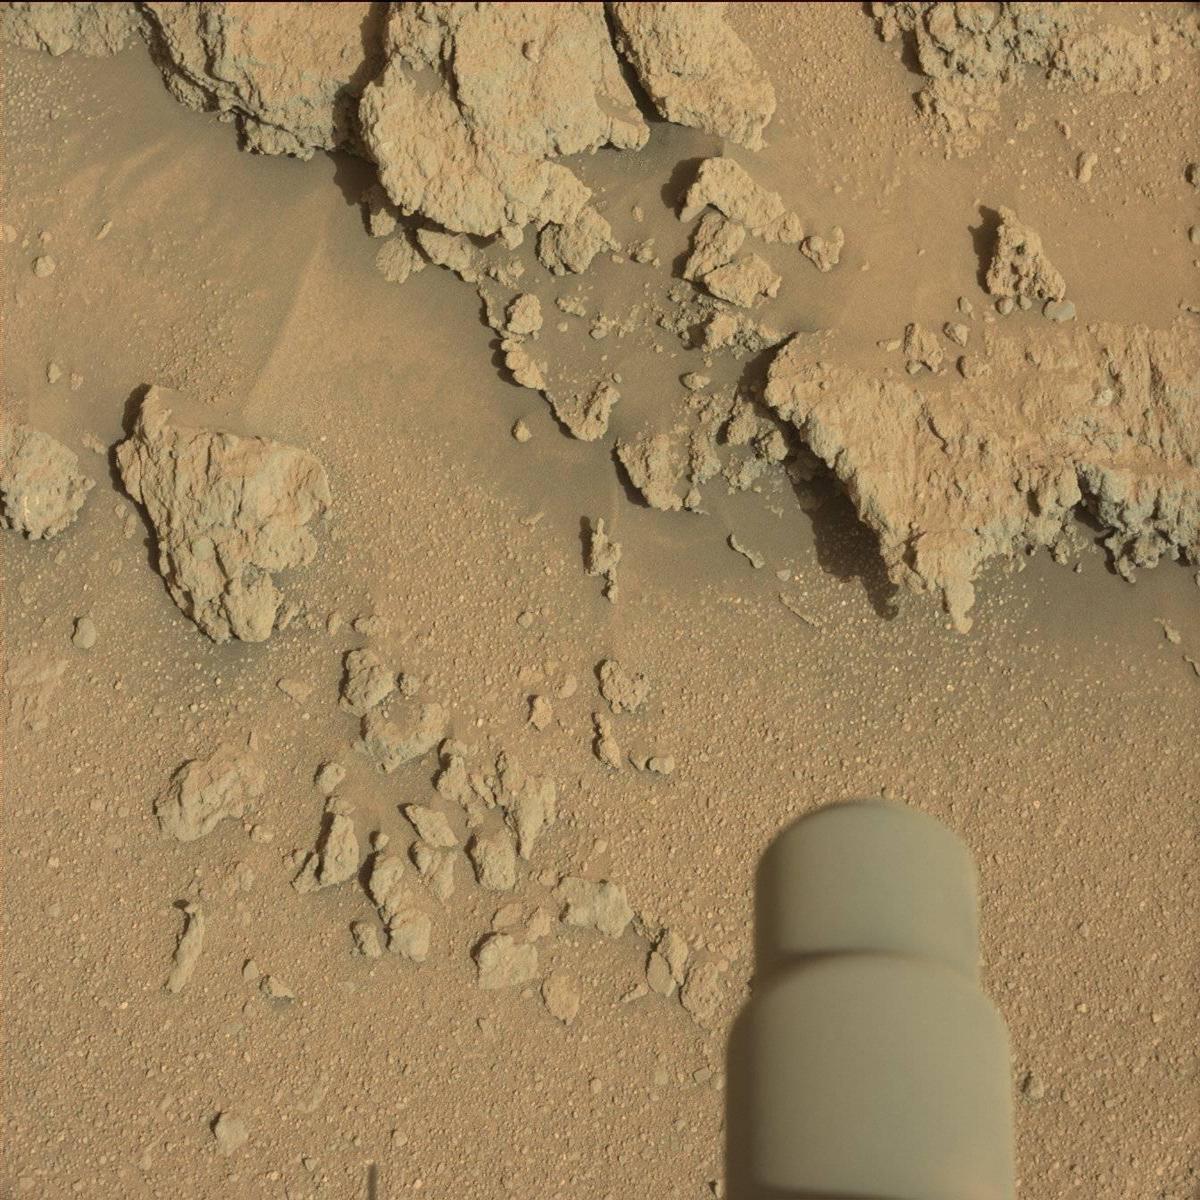
Terrain classes present: Bedrock, Rover, Sand / Soil